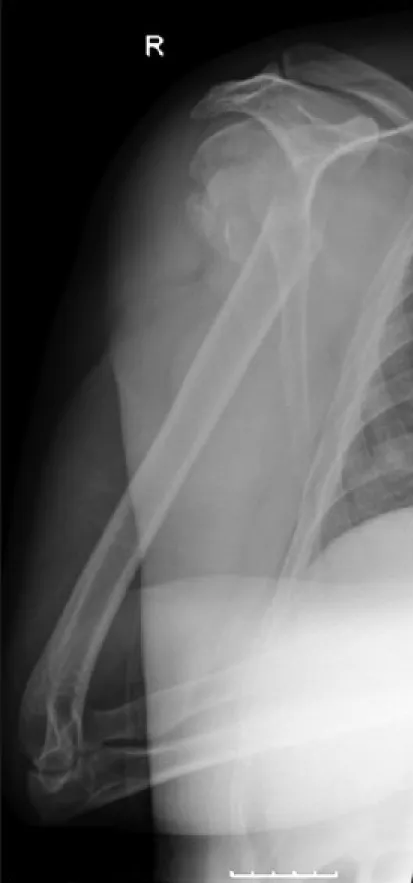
Original injury.
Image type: radiology (x_ray)